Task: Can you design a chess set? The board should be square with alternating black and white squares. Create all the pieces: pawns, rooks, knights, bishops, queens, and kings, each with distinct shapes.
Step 4279:
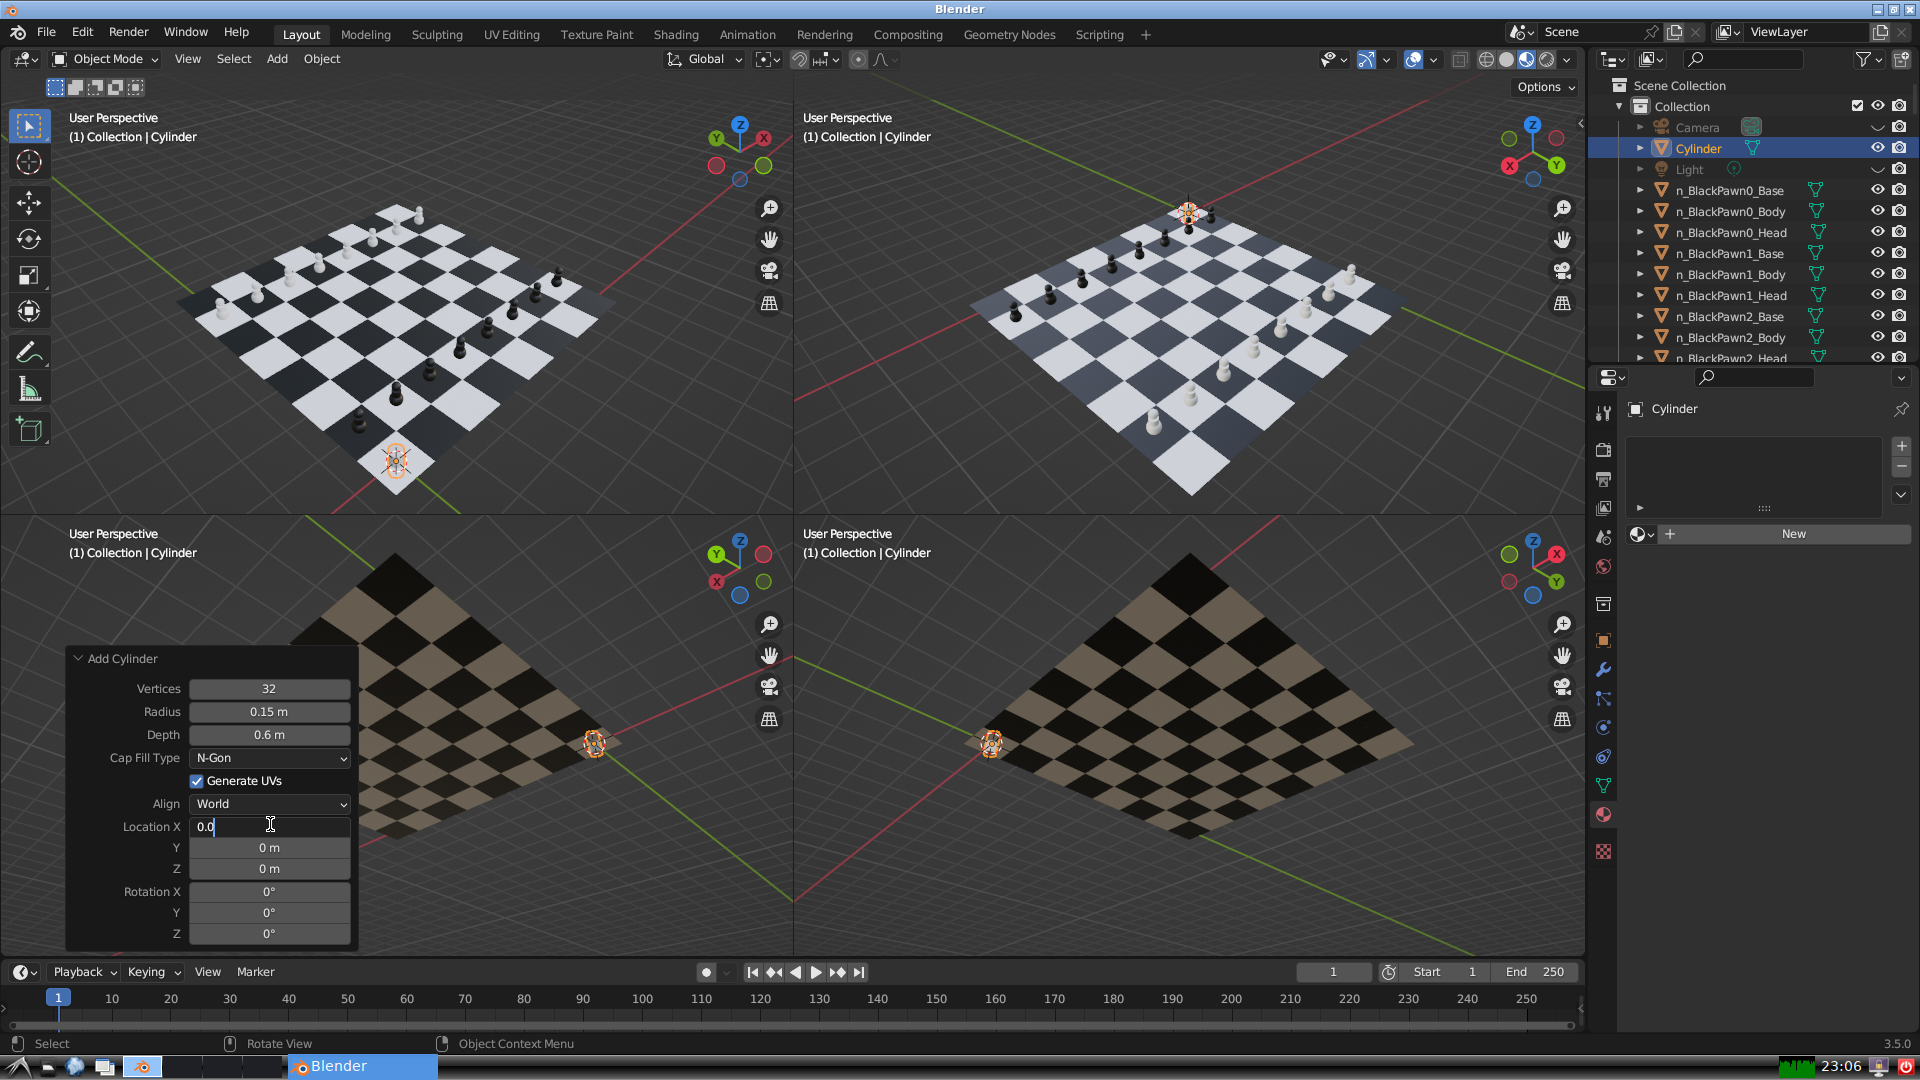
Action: {"key_press": ['Return']}